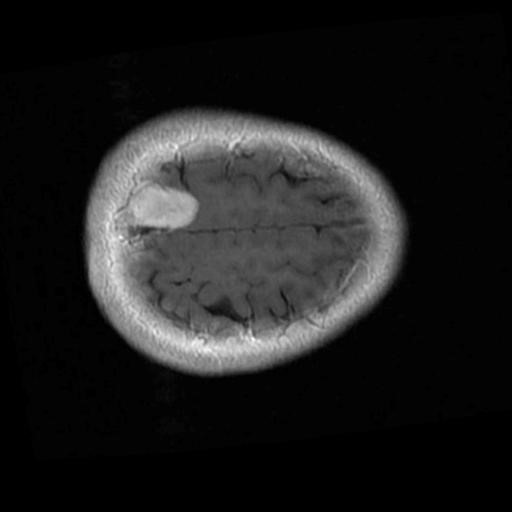
Label: brain_menin